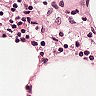
Metastatic tissue present: no